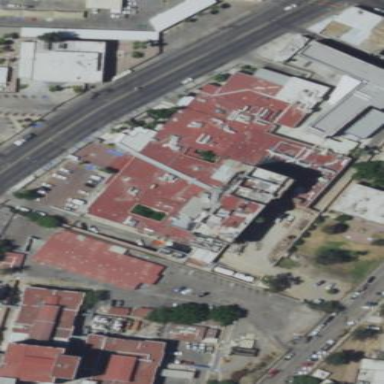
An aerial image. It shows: Hospital.